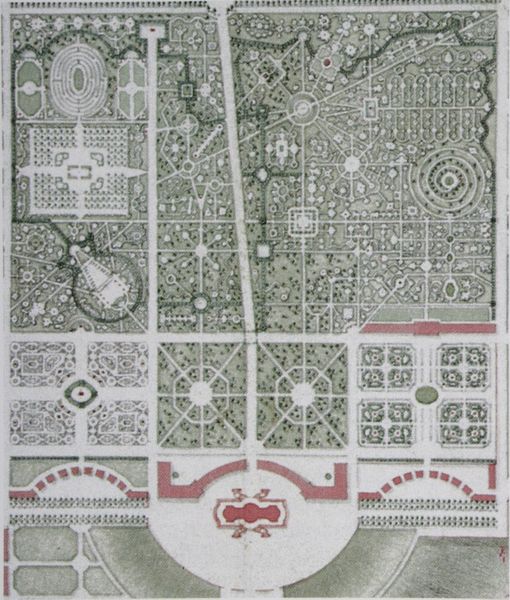
Titel: Das mittlere Gartenquadrat von Schloß Solitude bei Stuttgart
Künstler: Georg Peter Schreyer
Schlagwörter: weiß, bäume, grün, landschaft, frankreich, paris, schmuck, skizze, zeichnung, anlage, gebäude, gras, haus, park, parkanlage, rot, schloss, weg, wiese, karo, muster, architektur, barock, büsche, wege, boden, pflanzen, england, brunnen, kreis, oval, rund, bassin, garten, ansicht, fassade, allee, linien, hof, platz, vogelperspektive, französisch, symmetrie, oben, symetrie, rechteck, münchen, palast, draufsicht, kreise, entwurf, lustschloss, villa, geometrisch, karte, weß, mauern, beet, beete, plan, gärten, achse, achsen, schnecke, nymphenburg, spiralen, spirale, ensemble, geometrie, labyrinth, achteck, sechseck, grundriss, rondell, vorplatz, lageplan, gartenanlage, paln, schlosspark, hecken, planung, gartenplan, lustgarten, baumreihen, irrgarten, gartenplanung, landschaftsplanung, luftansicht, geometrische muster, labyrint, ziergarten, symmerie, bepflanzungsplan